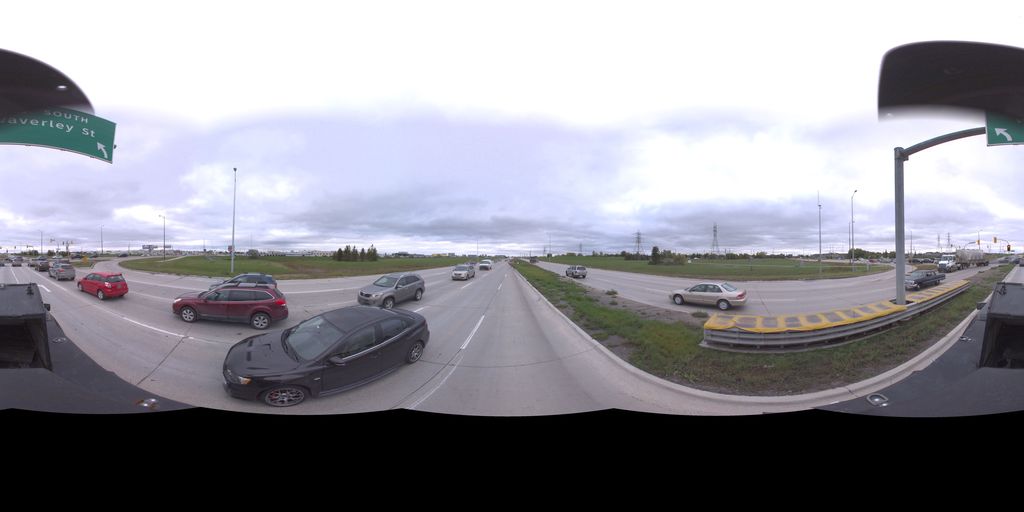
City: winnipeg